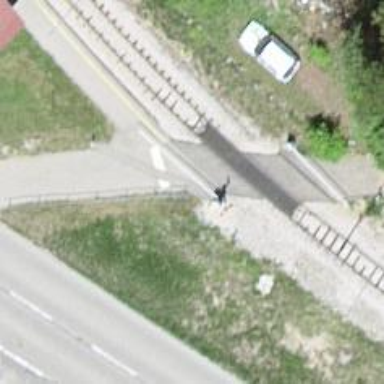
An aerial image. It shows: Full barrier level crossing along the railway.